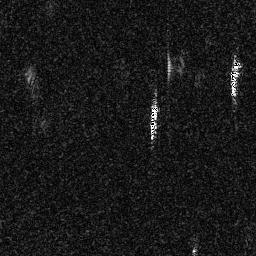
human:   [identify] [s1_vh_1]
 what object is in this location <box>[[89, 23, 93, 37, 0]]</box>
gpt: <ref>1 small ship at the right</ref>

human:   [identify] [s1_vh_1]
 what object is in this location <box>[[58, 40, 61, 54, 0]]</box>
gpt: <ref>1 small ship at the center</ref>